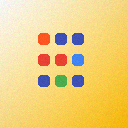
Screen state: on